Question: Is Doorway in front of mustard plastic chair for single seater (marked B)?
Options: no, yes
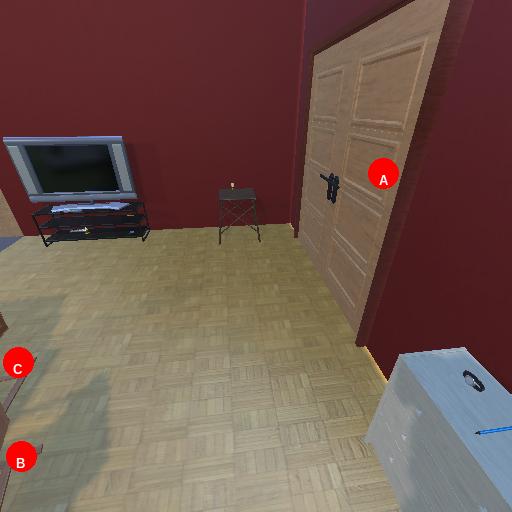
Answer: no